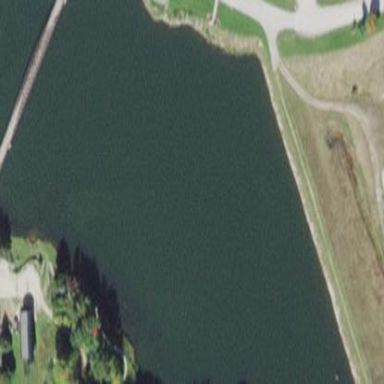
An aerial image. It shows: Beautiful lake surrounded by nature.